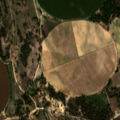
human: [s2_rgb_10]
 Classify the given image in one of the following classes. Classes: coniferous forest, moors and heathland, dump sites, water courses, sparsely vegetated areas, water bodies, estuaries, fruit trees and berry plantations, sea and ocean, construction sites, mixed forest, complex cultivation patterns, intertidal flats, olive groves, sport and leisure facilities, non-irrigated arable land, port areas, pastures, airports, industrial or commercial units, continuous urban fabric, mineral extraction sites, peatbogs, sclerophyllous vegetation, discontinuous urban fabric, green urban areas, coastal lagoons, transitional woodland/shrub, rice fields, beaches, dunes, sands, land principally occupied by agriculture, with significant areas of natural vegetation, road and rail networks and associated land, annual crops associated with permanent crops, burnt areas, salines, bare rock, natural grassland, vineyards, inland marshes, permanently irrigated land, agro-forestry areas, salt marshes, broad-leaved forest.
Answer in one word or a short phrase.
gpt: permanently irrigated land, agro-forestry areas, broad-leaved forest, natural grassland